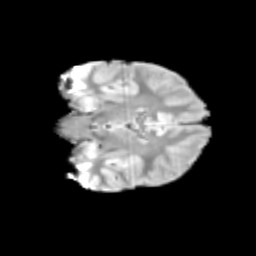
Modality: T2w
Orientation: coronal
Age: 11
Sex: male
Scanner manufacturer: siemens
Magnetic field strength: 3 T
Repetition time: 3.8 s
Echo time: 0.07 s